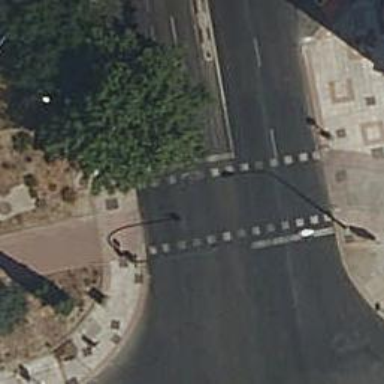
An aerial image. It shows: Crossing with traffic signals.